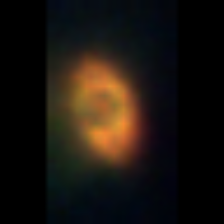
Taxon: Heterocapsa
Group: Dinoflagellates